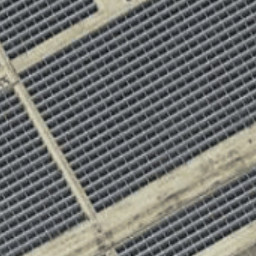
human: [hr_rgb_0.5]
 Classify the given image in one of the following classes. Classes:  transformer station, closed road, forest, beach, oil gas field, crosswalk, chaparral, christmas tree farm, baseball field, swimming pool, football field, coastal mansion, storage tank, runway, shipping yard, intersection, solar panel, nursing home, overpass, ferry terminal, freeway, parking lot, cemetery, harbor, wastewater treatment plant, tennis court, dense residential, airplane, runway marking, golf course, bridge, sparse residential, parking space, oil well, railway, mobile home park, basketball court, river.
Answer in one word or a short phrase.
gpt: solar panel